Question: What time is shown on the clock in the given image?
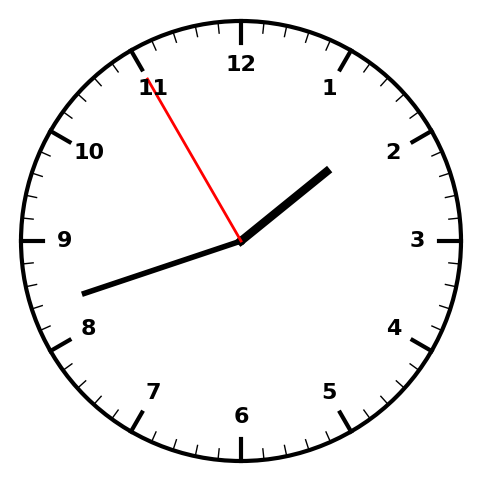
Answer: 01:41:55